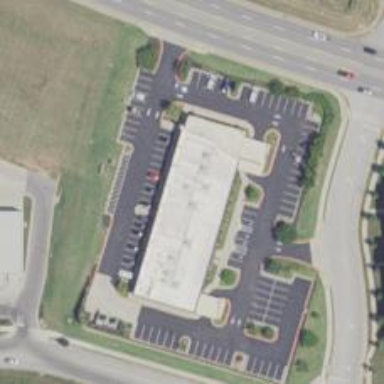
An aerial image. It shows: Healthcare clinic is depicted in the image.